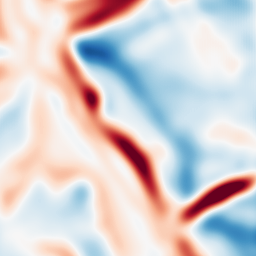
Category: multiscale
Decomposition family: log
Decomposition parameters: sigma: 10
Upsampling method: fft_zeropad
Upsampling parameters: scale: 8
Upsampling scale: 8